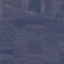
Label: PermanentCrop